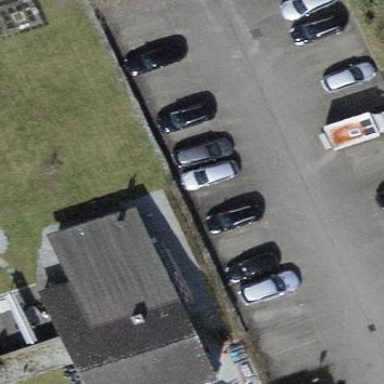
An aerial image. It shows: Detached building.